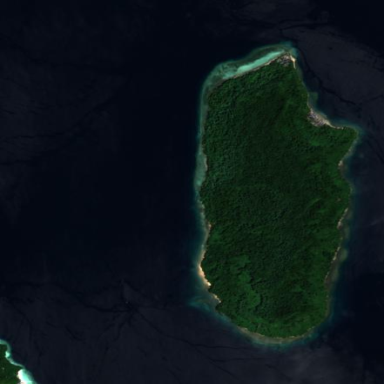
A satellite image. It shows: Island with natural coastline.